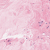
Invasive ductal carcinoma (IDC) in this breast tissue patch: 0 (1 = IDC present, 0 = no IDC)